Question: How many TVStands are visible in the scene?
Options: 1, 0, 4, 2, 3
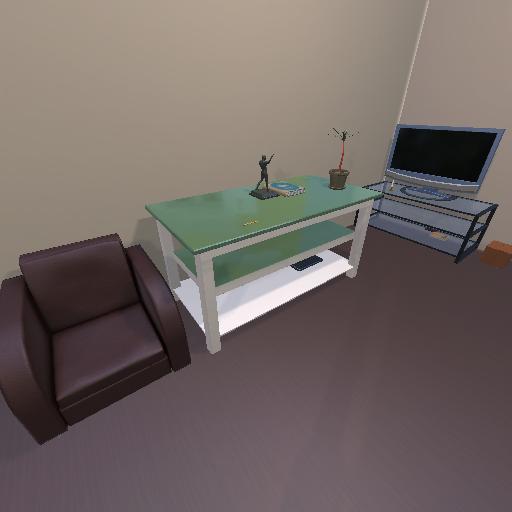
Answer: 1